Question: I have a custom shape.
'''
public class Procedure : Shape
{
protected override System.Windows.Media.Geometry DefiningGeometry
{
get
{
GeometryGroup gg = new GeometryGroup();
gg.FillRule = FillRule.Nonzero;
RectangleGeometry rg = new RectangleGeometry(bound, 10, 10);
Geometry geometry = label.BuildGeometry(new Point(innerLabelOffsetX, innerLabelOffsetY));
gg.Children.Add(rg);
gg.Children.Add(geometry);
gg.Children.Add(inputPort.Geometry);
gg.Children.Add(outputPort.Geometry);
return gg;
}
}
}
'''
where 'bound' is 'Rect' and 'label' is 'FormattedText'. 'inputPort' and 'outputPort' are my custom shapes.
It looks like this

I want to get information about clicked part of figure.
How I can do that?
Ex:
1. Click on left circle is message "Input port"
2. Click on right circle is message "Output port"
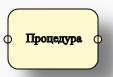
Answer: You need to perform few steps:
0) First, you must define 'delegate', for example in the namespace of your app:
'''
public delegate void MouseDownHandler( object sender);
'''
1) In your custom shape class you must define event on MouseDownHandler. Like:
'''
public event MouseDownHandler MouseDownEvent;
'''
2) In the constructor of your custom shape class, you must fill in this string:
'''
this.MouseDown += new System.Windows.Input.MouseButtonEventHandler(CustomShape_MouseDown);
'''
3) After that, define two methods:
'''
private void CustomShape_MouseDown(object sender,
System.Windows.Input.MouseButtonEventArgs e)
{
OnMouseDownHandler(this);
}
private void OnMouseDownHandler(object sender)
{
if (MouseDownEvent != null) { MouseDownEvent(sender); }
}
'''
4) With your custom shape class is over. Now let's write down some code in your UI class:
'''
MouseDownHandler _perform_click = new MouseDownHandler(OnCustomShapeMouseDown);
private void OnCustomShapeMouseDown(object sender)
{
...your actions on custom shape click event...like message "Input port" or smth
}
'''
5) And the last step, you must assign the '_perform_click' handler to the handler in a shape class. In the construction method of your UI, for example:
'''
_custom_shape.MouseDownEvent += _perform_click;
'''
'_custom_shape' is the object of your custom shape class. You can create it in the UI constructor too.
That's it.